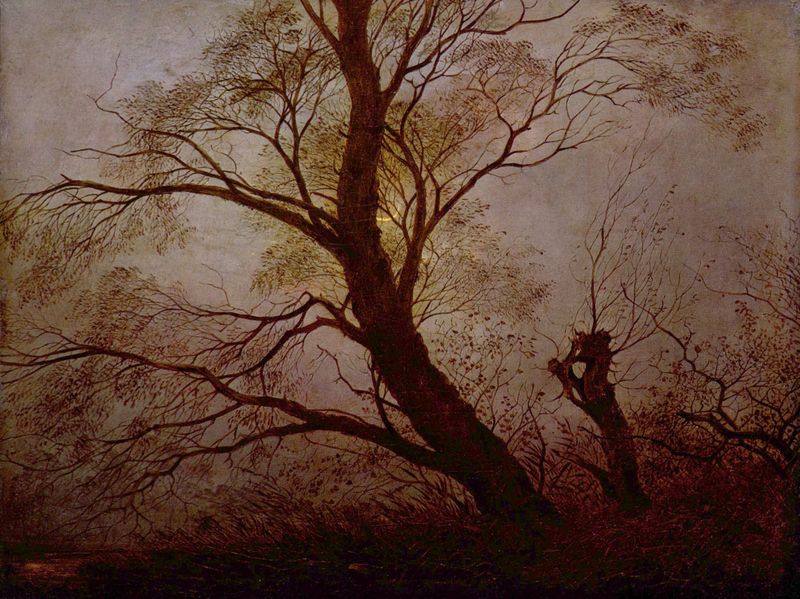
Titel: Bäume im Mondschein
Künstler: Caspar David Friedrich
Standort: Köln
Institution: Wallraf-Richartz-Museum
Schlagwörter: baum, blau, blätter, dunkel, gemälde, himmel, laub, meer, schatten, wasser, wolken, bäume, fluss, gelb, grün, impressionismus, landschaft, ocker, see, ufer, äste, abend, braun, grau, hell, hintergrund, holz, licht, nacht, zeichnung, gras, rot, wiese, alt, tod, ast, bach, baumstamm, dämmerung, erde, gräser, kalt, nass, natur, schilf, stamm, weide, wind, zweige, busch, büsche, gebüsch, gewässer, sonne, sträucher, gold, drei, blatt, pflanze, kontrast, rosa, wald, kreis, garten, bewölkt, düster, studie, abends, dunst, nebel, sonnenuntergang, violett, wise, kahl, herbst, winter, oliv, silhouette, ausdruck, böschung, friedrich, rauschen, romantik, angst, sturm, stämme, stürmisch, wetter, wild, stimmung, abendrot, geneigt, frühling, striche, eindruck, regen, mond, weiden, wurzel, regnerisch, zweig, halbmond, mondsichel, nachts, sichel, diagonal, dunke, eintönig, moor, geäst, dicht, knorrig, mittelpunkt, gegenlicht, schief, stumpf, unheimlich, weise, biegen, baumstumpf, flußlandschaft, krumm, stam, rohr, verwachsen, trist, toter baum, schil, aura, neumond, umfallen, verhangen, sonnenfinsternis, stammbaum, windschief, moorlandschaft, abgebrochen, gewachsen, zerzaust, sillouette, gra<s, schlechtwetter, zweigg